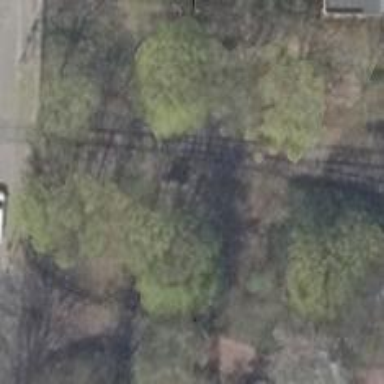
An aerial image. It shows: Railway switch.